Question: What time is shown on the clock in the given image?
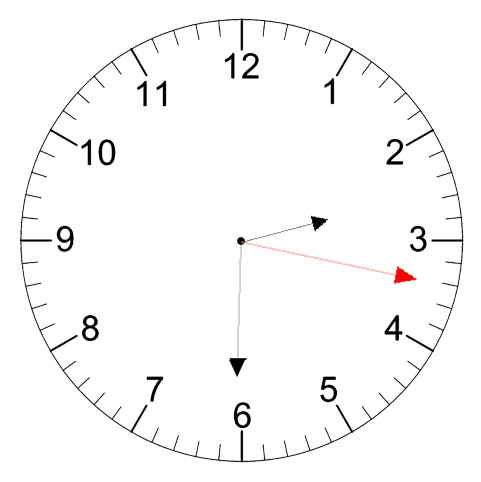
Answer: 02:30:17